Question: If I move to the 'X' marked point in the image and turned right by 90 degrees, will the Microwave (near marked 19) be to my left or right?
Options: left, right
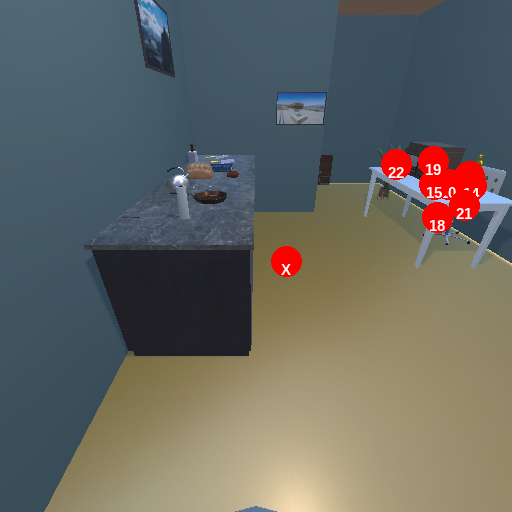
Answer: left